Question: I am having a strange error in my android project. I have integrated Facebook in my app. And it works nice. When I start eclipse, the eclipse show an error mark on my project which is due to dual inclusion of facebook library. I have included only the facebook API but it automatically includes com_facebook_android.jar file on eclipse startup. When I exclude this from my project, the error is removed. But when I start eclipse, it is again automatically included. I have also tried to delete com_facebook_android.jar file from my PC. It also gets generated automatically. Same is going on with my other projects having Facebook integrated.

Any idea ?
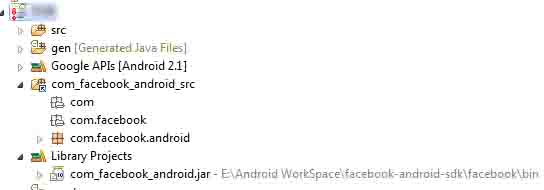
Answer: Delete the shared source folder.